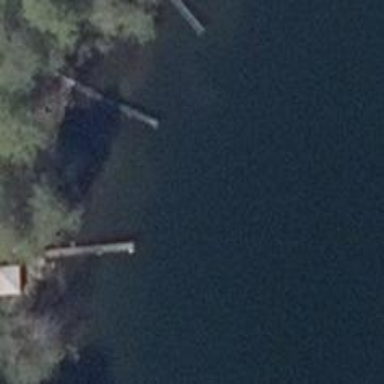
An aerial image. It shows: Man-made pier.